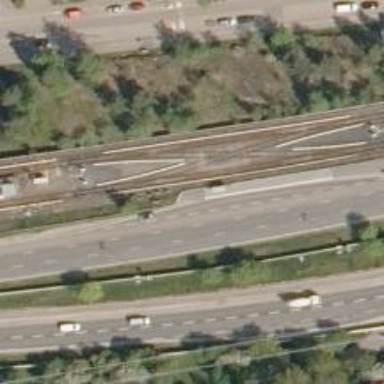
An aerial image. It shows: Railway crossing.